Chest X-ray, AP view. Patient: 20 years old, sex M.
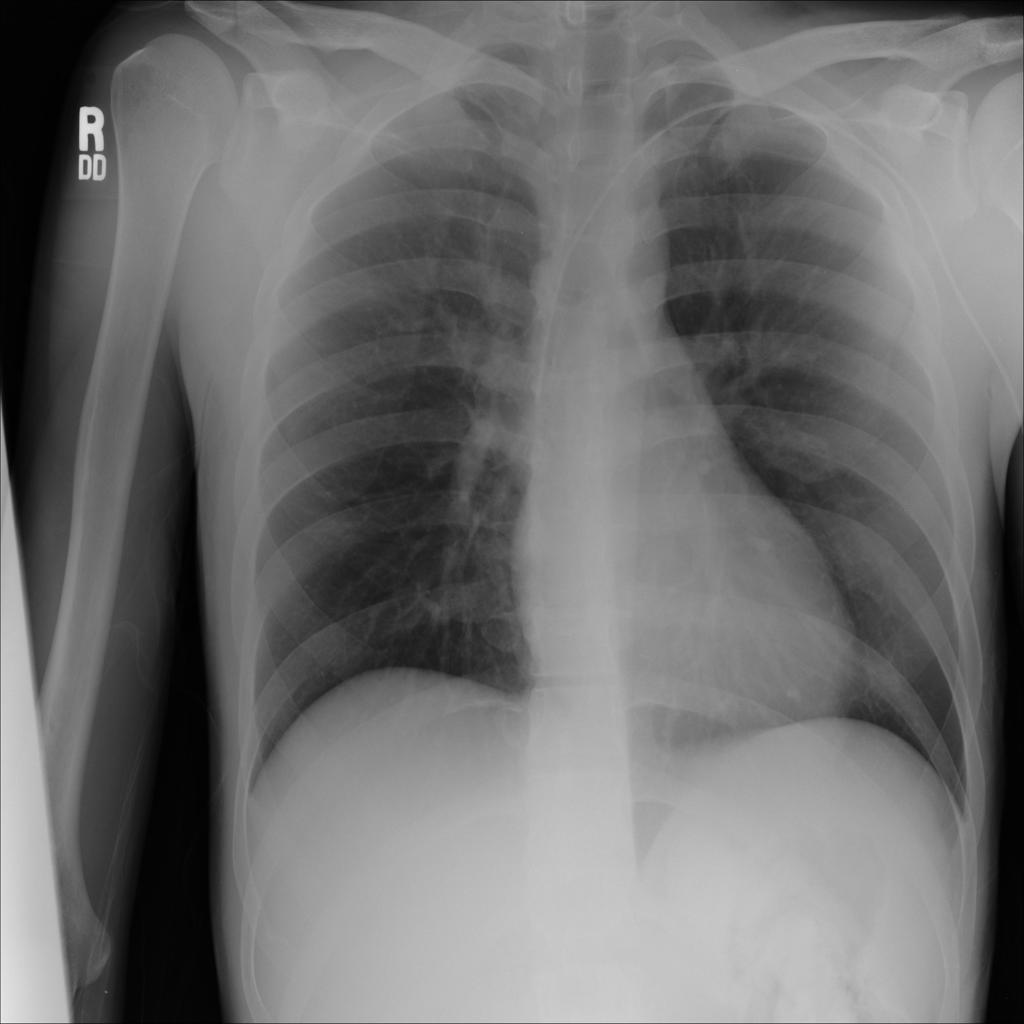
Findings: No Finding